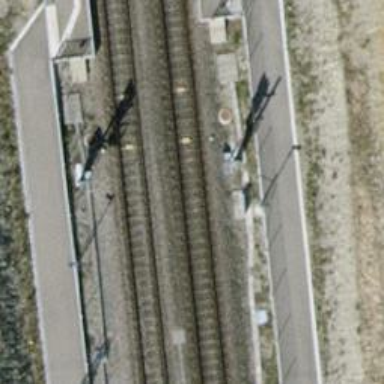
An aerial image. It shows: Railway signal.